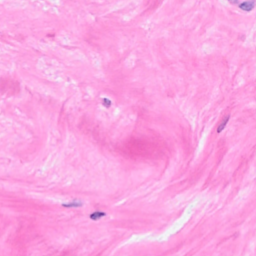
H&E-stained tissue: Breast